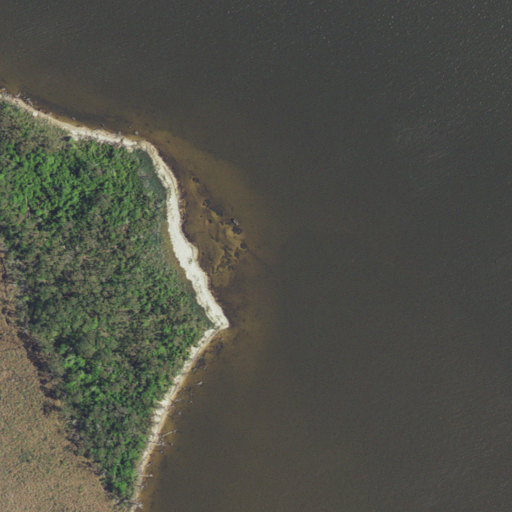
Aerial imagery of cape in North Carolina named Reeds Point containing open water, woody wetlands, and herbaceous wetlands